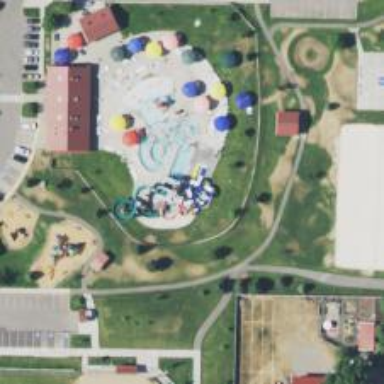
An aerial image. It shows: Water slide attraction.